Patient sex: M
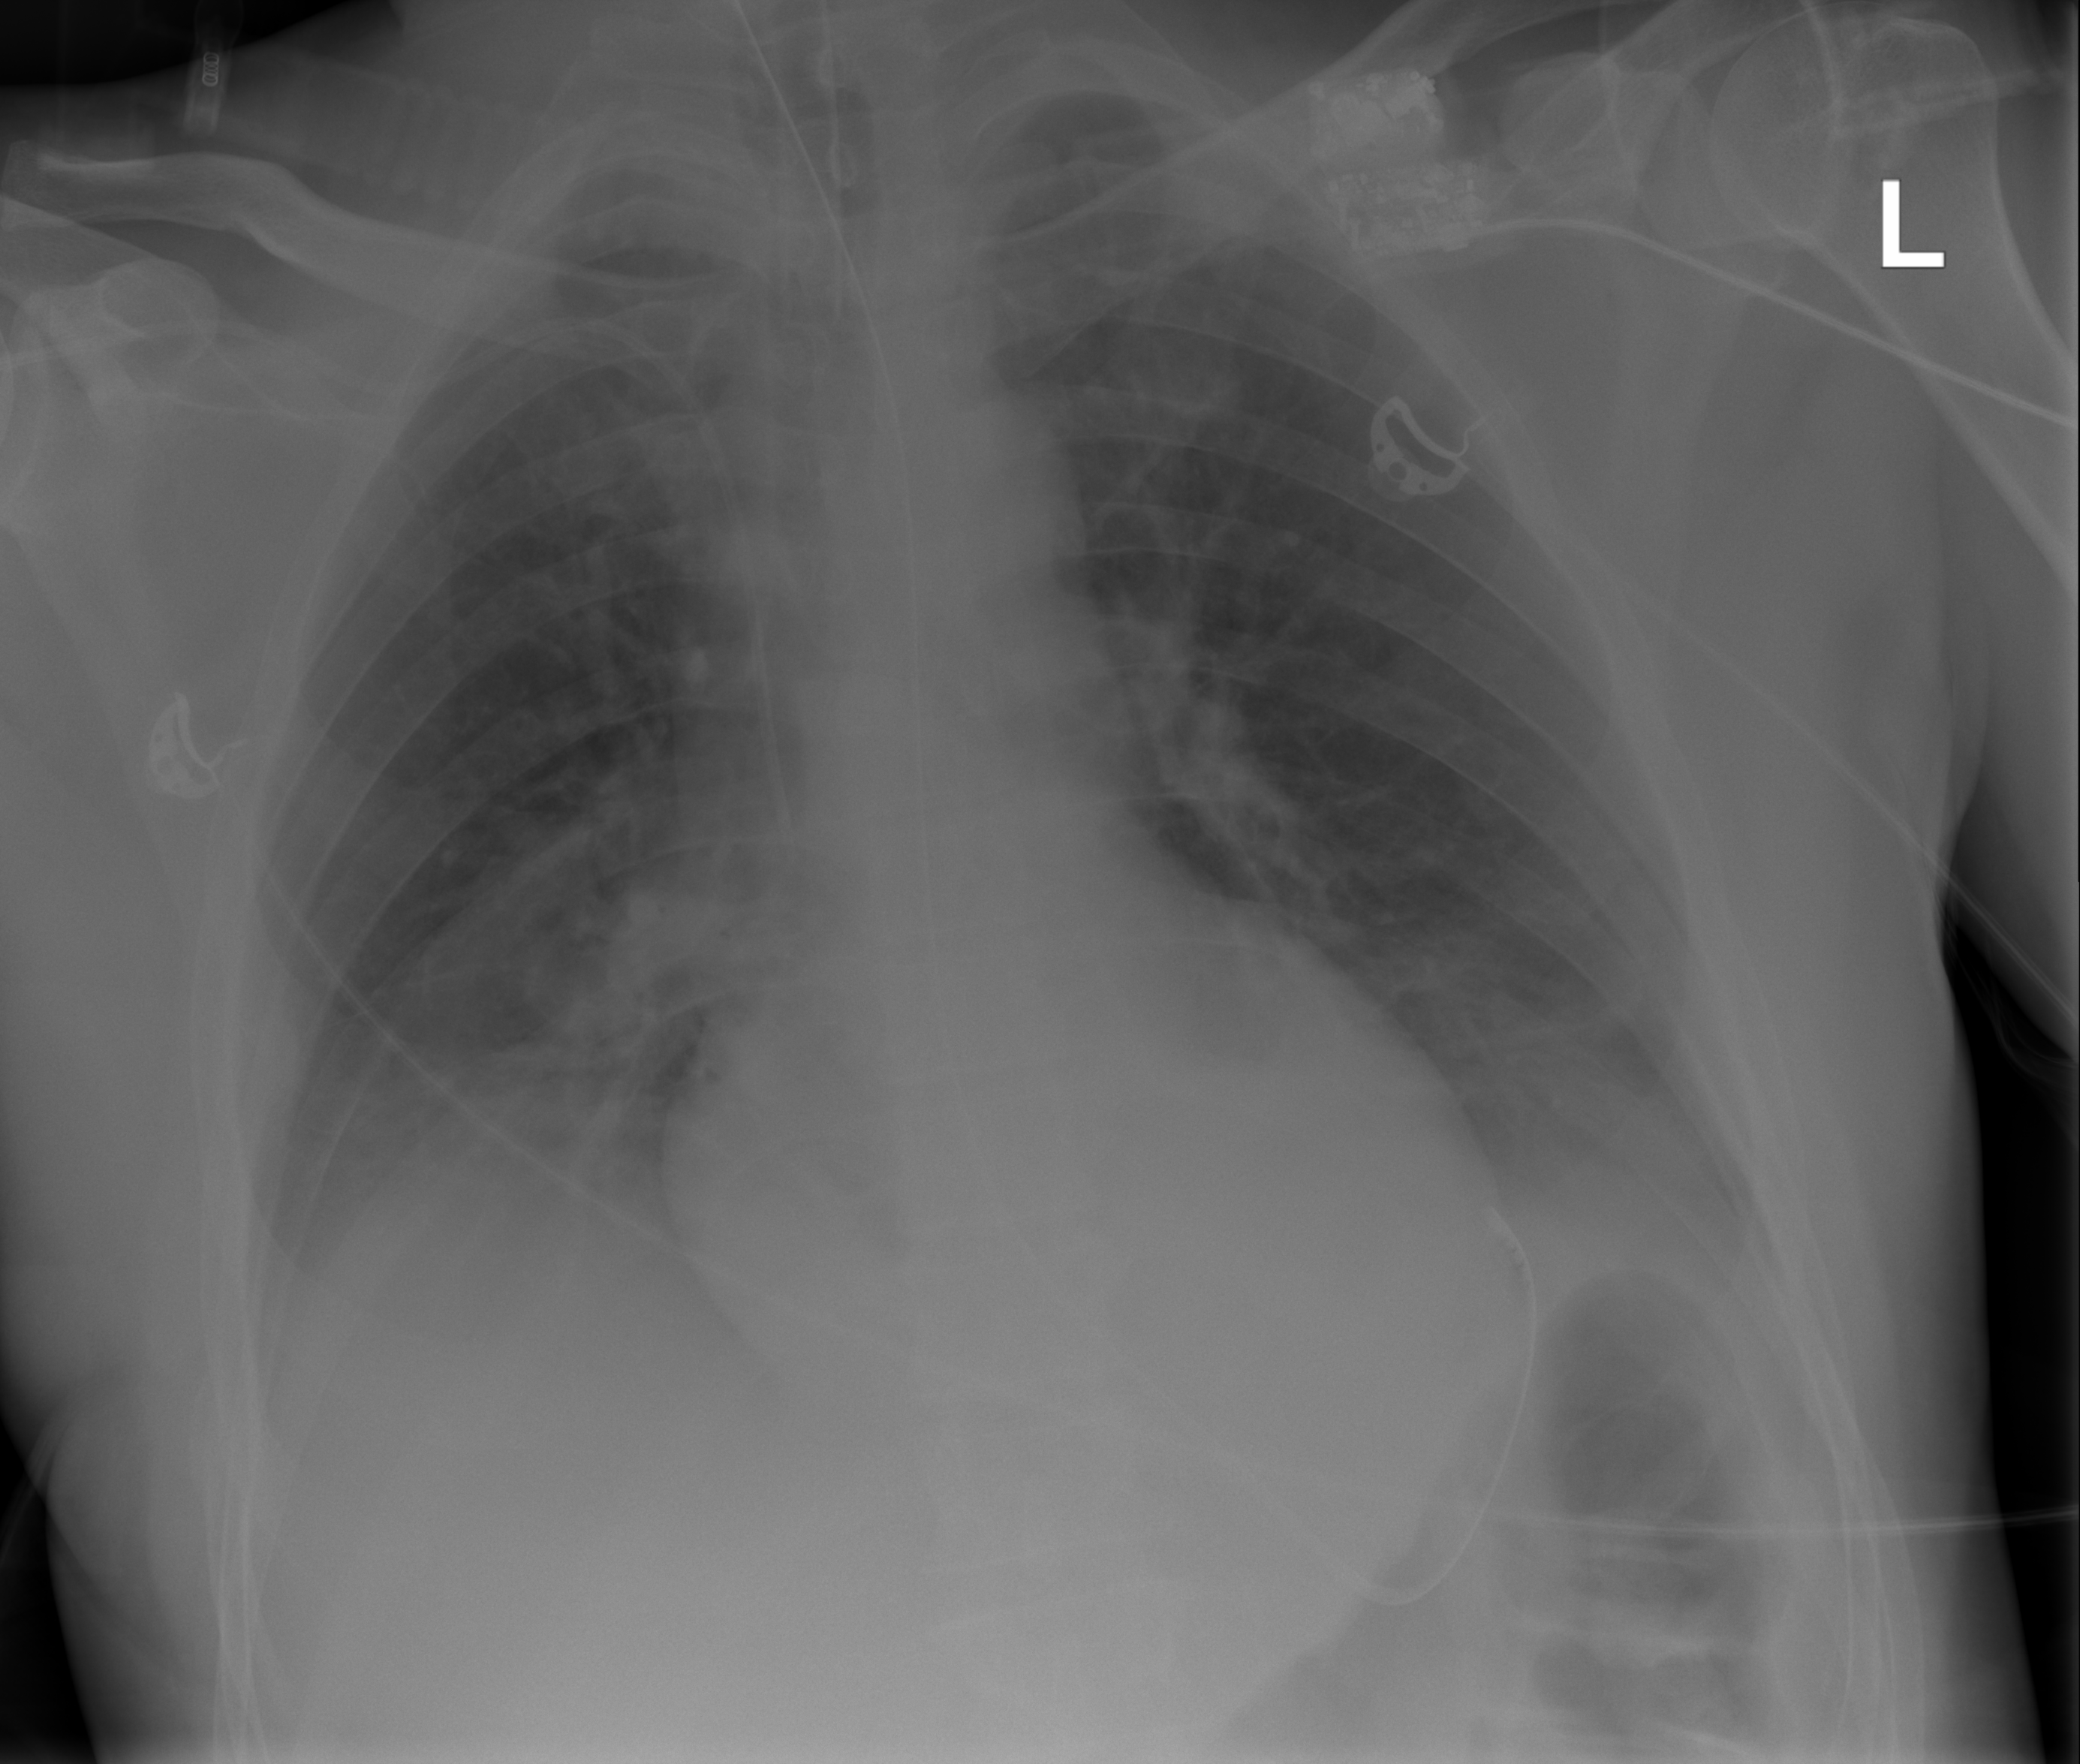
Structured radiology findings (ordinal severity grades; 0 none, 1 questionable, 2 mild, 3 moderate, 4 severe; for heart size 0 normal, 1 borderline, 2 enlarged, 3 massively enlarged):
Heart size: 0
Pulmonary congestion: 0
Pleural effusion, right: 2
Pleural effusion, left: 2
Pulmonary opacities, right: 0
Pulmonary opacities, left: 0
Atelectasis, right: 2
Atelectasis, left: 2